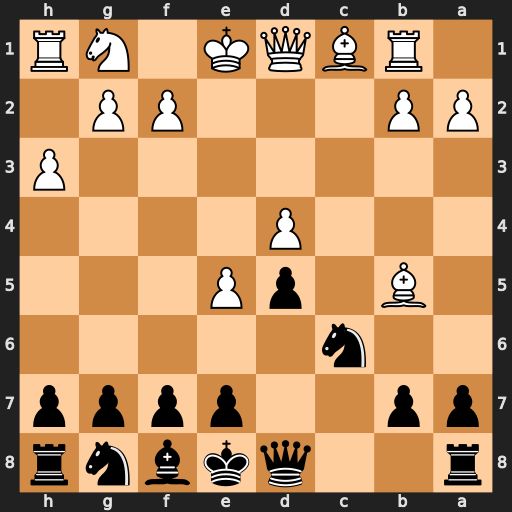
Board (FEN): r2qkbnr/pp2pppp/2n5/1B1pP3/3P4/7P/PP3PP1/1RBQK1NR
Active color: b
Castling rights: Kkq
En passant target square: -
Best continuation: Qa5+ b4 Qxb5